Field crop: maize
Growth stage: 1
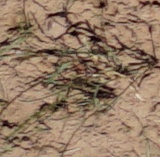
Species: lolium